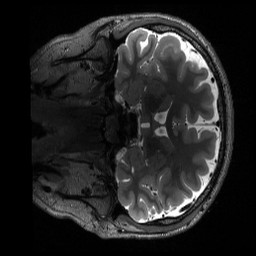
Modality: T2w
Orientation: coronal
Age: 23
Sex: male
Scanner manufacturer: siemens
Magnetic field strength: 3 T
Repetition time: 3.2 s
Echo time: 0.563 s